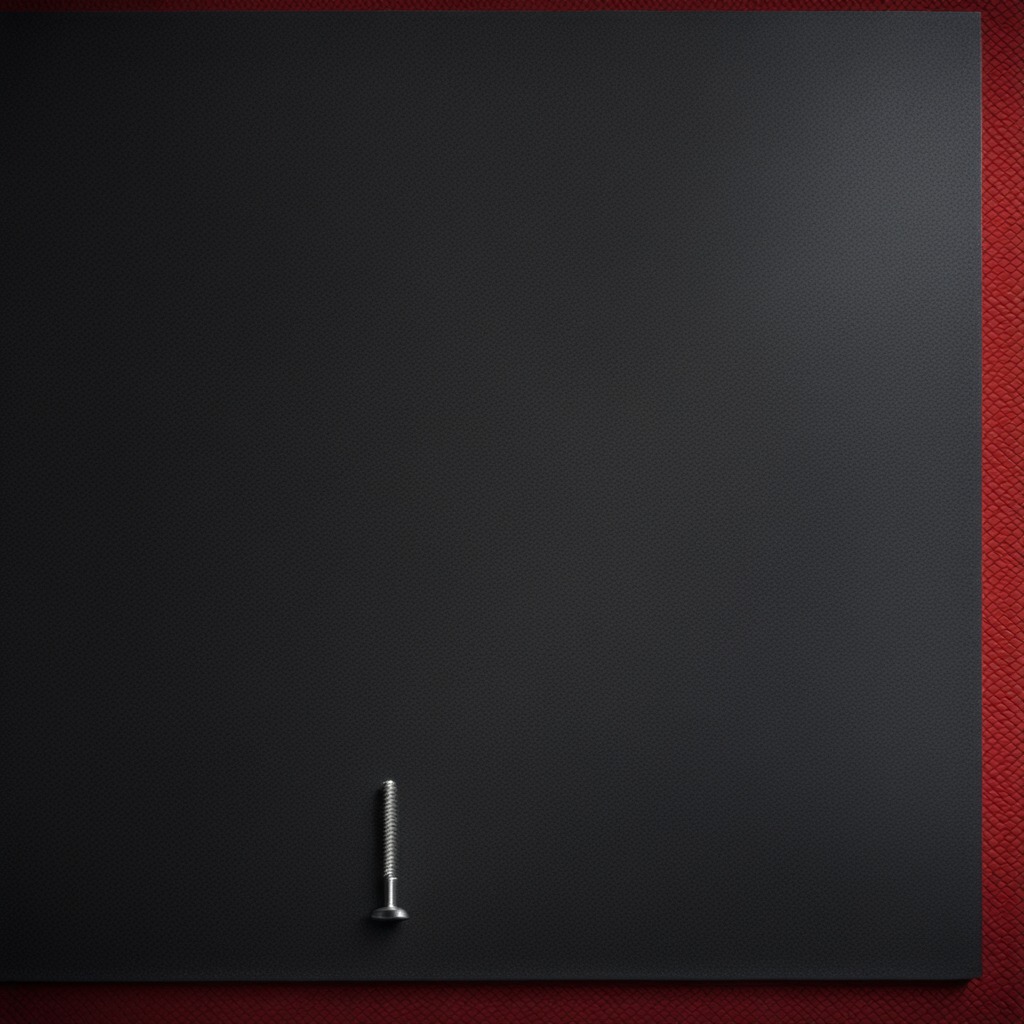
A metal screw is lying on the clean granite tabletop.